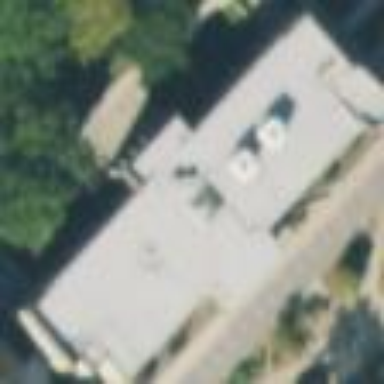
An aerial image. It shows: University building with tan facade and light gray roof.